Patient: sex F, age 71
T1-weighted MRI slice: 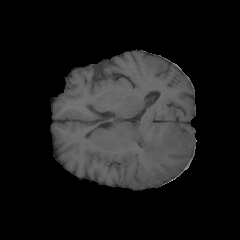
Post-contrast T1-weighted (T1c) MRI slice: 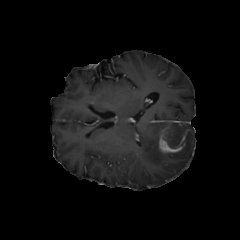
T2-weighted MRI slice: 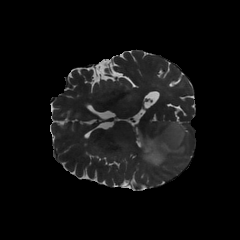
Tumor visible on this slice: yes
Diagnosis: Glioblastoma, IDH-wildtype
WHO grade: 4